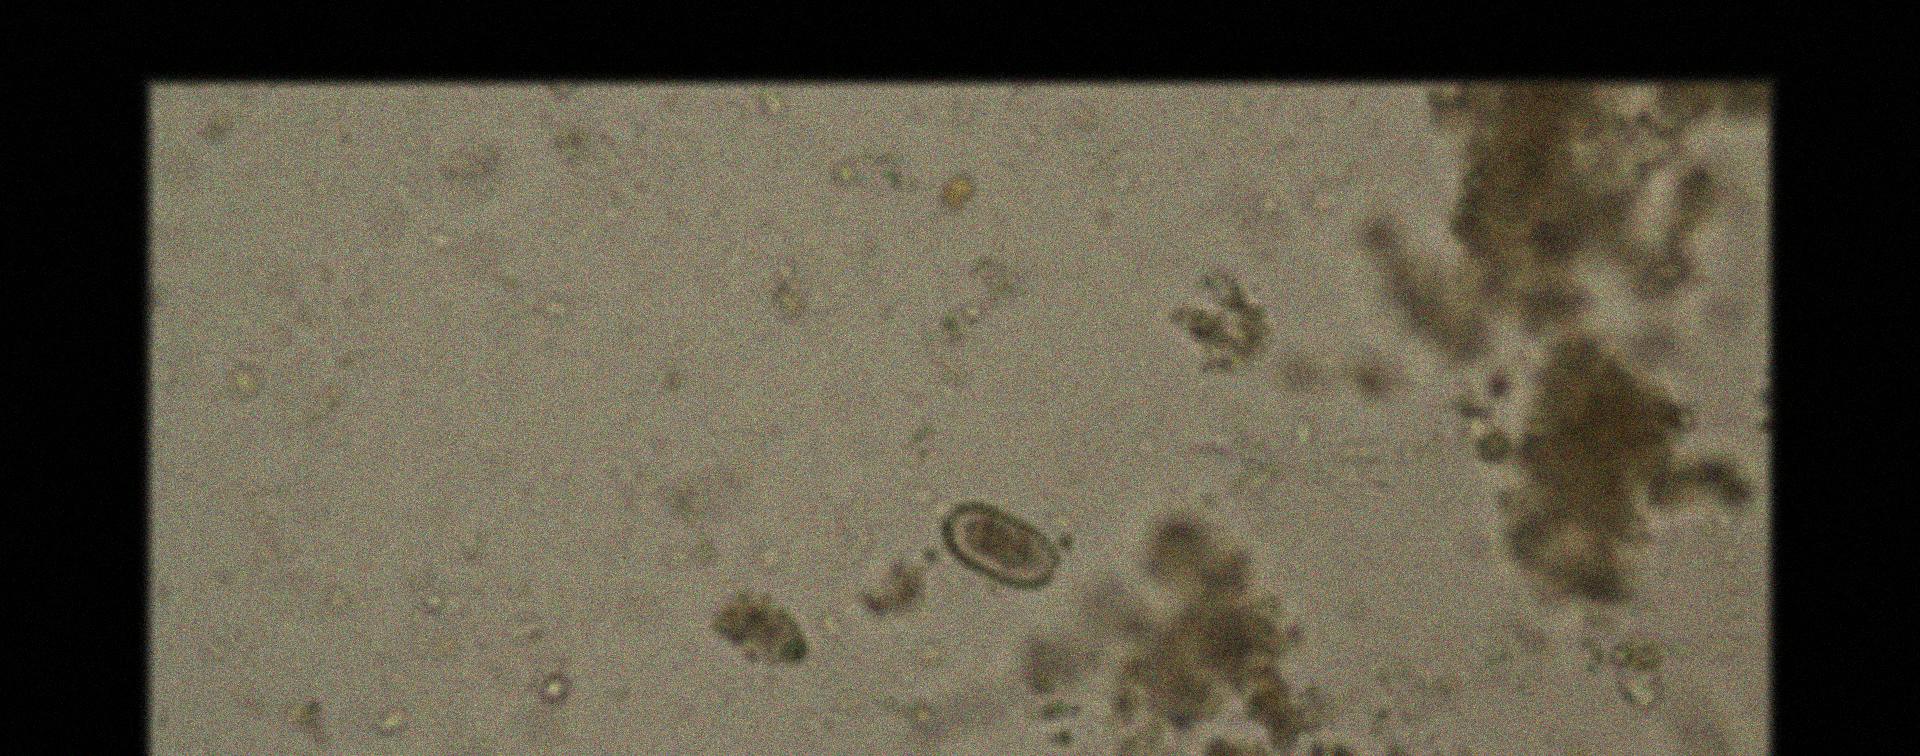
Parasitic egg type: Capillaria philippinensis